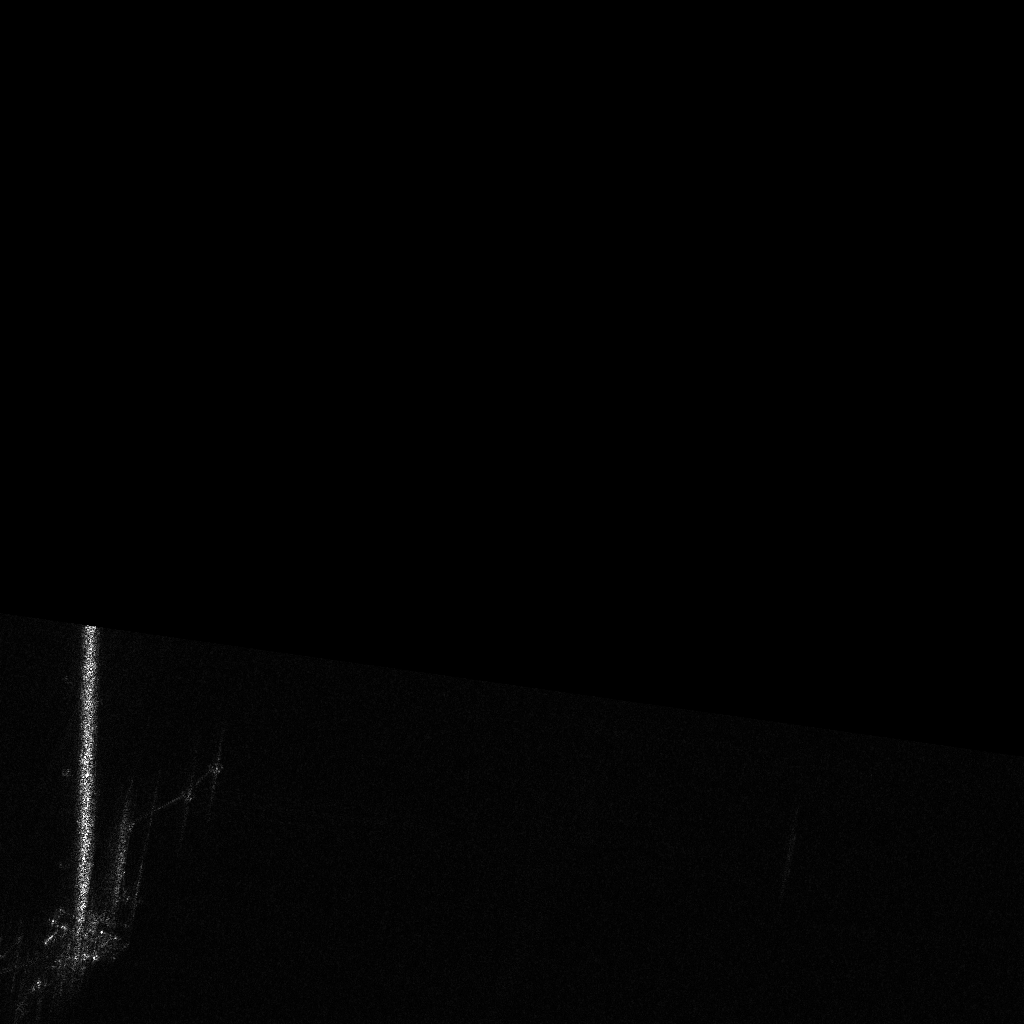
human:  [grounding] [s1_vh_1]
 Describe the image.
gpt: In the satellite image, there is  <ref>1 large container </ref> <box>[[6, 84, 10, 100, 48]]</box> located at bottom left.